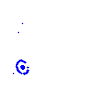
Particle: kaon